Question: I have table like this:

Assume current date and time is '2016-07-14 23:43:00'.
is I need to get next time after the current time. But it should be within the day. ('2016-07-14' not '2016-07-15')
> Time will be user input so cant call it with ID.
Example: if I add the code it will gives me '2016-07-14 23:45:00'.
Is there any way to achieve this? I have no idea about this. Please help me.
> I use query like this for now. 'SELECT * FROM video WHERE datetime > '$now' ORDER BY datetime LIMIT 1'.
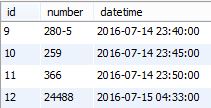
Answer: You should just need to calculate the start of the next day, and take values less than it.
'''
SELECT * FROM video
WHERE datetime > '$now'
AND datetime < CAST(DATE('$now') + INTERVAL 1 DAY AS DATETIME)
ORDER BY datetime
LIMIT 1
'''